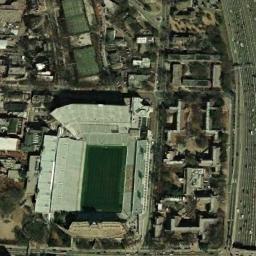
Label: stadium